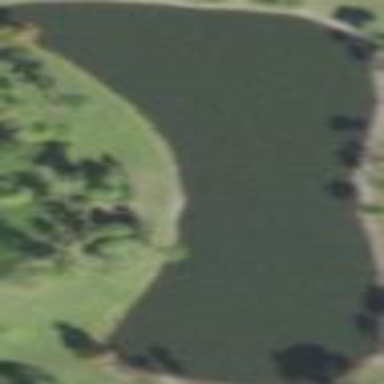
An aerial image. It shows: Serene pond surrounded by nature.